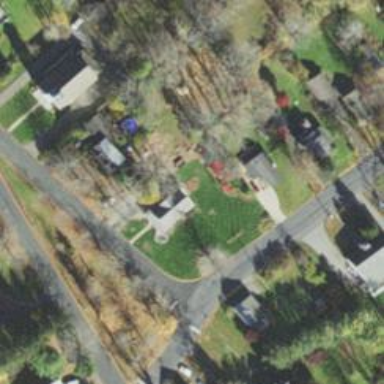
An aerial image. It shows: Existing preserved open space categorized as village green.